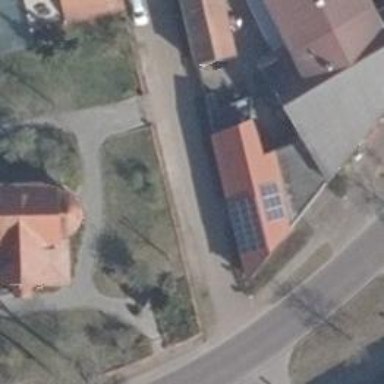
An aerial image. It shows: Small solar photovoltaic panel used as generator to produce electricity.